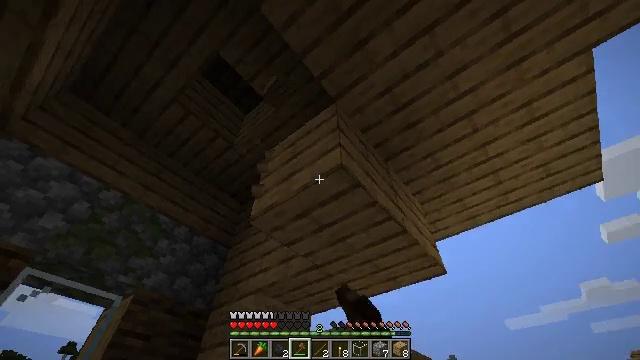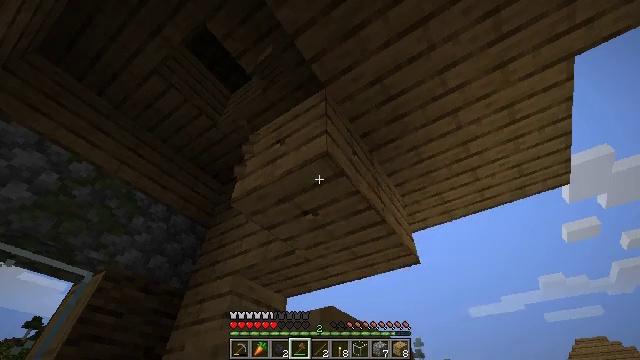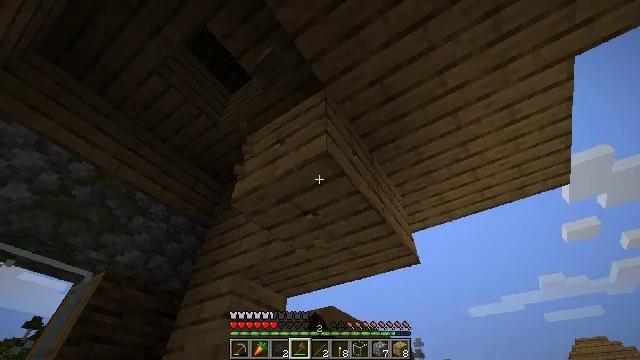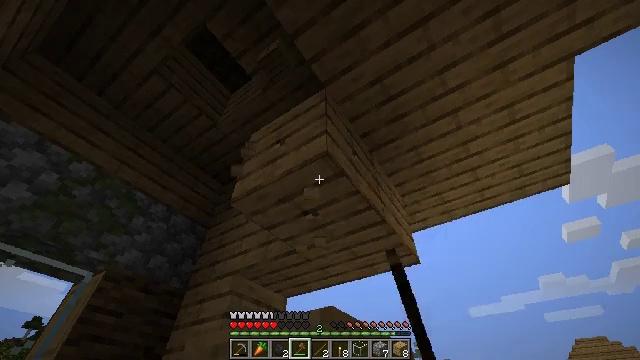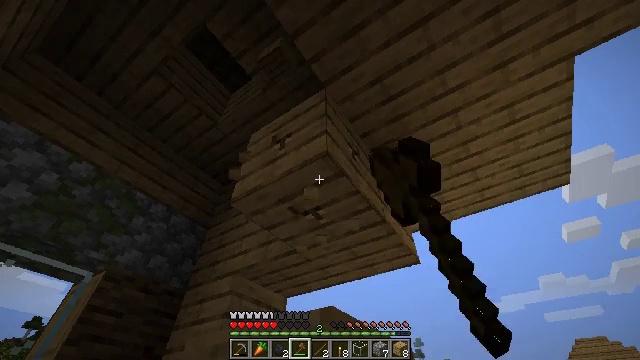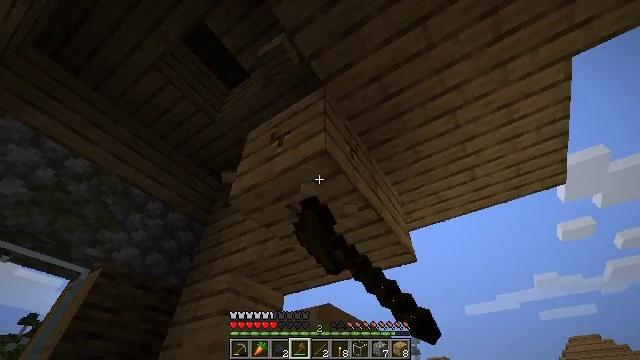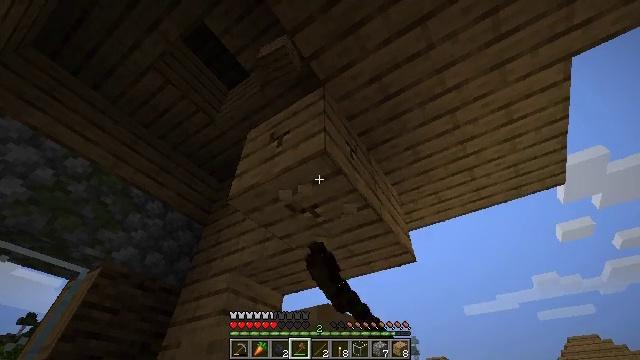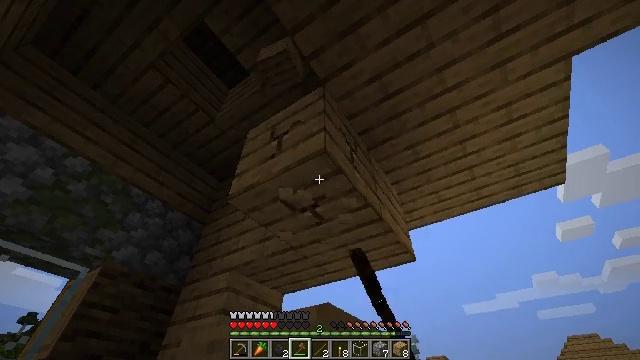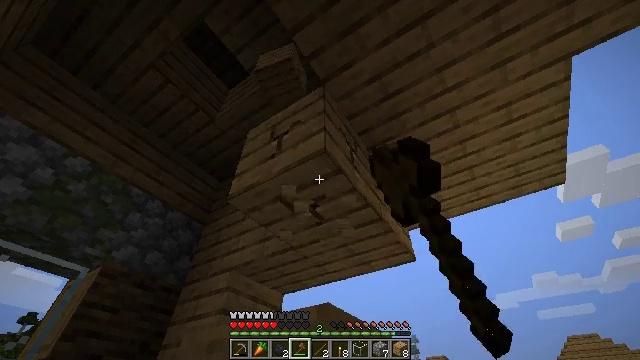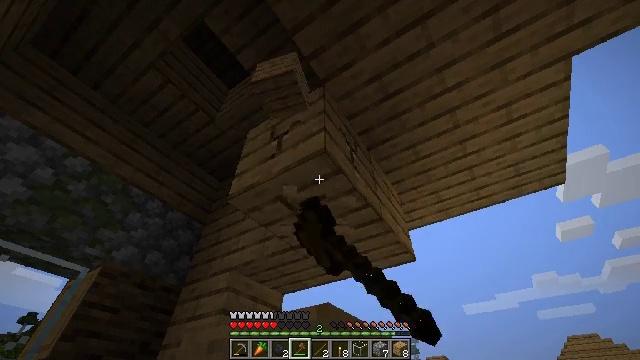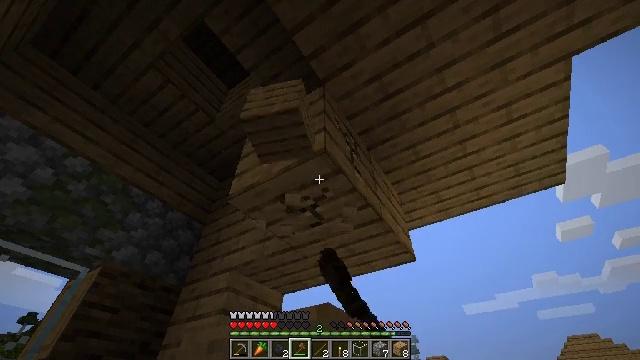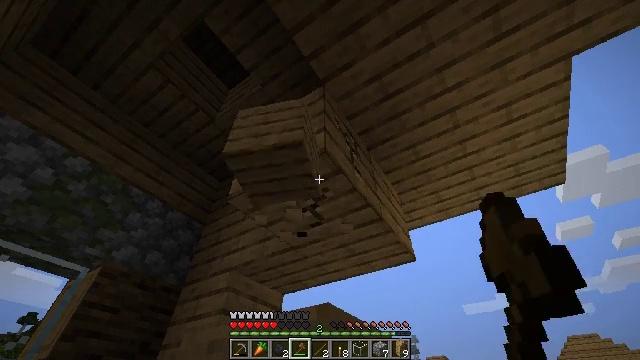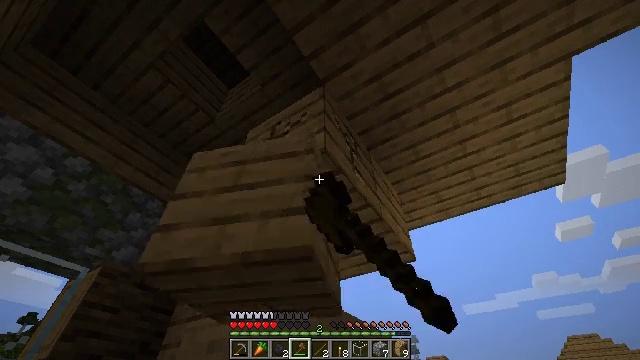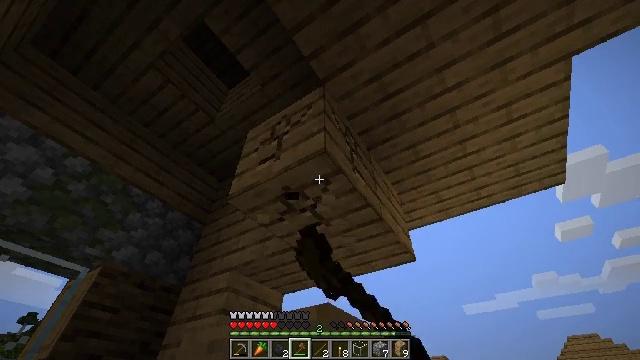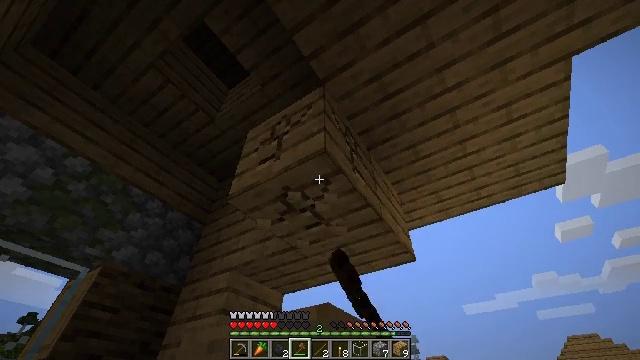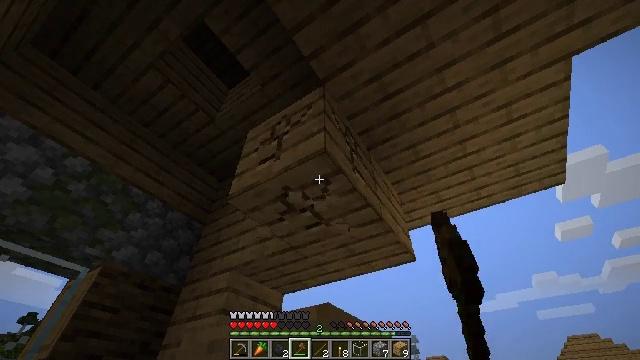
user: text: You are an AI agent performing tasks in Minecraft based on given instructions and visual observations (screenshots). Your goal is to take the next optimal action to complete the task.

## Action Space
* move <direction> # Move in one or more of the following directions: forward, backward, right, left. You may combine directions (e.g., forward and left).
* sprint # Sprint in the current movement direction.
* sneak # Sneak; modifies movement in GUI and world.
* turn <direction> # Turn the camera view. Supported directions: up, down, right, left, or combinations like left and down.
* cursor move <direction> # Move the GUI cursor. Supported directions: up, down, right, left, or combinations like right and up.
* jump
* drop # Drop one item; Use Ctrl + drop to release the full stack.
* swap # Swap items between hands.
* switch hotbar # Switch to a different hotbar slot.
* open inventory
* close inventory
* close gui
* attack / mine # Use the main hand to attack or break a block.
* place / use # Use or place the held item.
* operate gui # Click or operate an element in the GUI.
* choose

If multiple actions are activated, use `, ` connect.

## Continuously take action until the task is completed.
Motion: motion action
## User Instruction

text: Attack the oak planks to recycle it.
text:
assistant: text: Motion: turn right and down, attack / mine
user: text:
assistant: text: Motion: attack / mine
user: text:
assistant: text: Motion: attack / mine
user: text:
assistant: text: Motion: attack / mine
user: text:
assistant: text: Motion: attack / mine
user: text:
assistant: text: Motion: attack / mine
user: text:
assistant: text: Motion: attack / mine
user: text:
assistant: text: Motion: attack / mine
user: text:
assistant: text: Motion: attack / mine
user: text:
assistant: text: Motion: attack / mine
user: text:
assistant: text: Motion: attack / mine
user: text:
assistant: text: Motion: attack / mine
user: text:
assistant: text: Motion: attack / mine
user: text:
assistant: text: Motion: attack / mine
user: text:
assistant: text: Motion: attack / mine
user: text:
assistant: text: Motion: attack / mine
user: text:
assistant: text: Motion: attack / mine
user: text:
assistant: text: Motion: attack / mine
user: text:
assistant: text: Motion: attack / mine
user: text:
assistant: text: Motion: attack / mine
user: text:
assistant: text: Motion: attack / mine
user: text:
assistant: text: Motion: attack / mine
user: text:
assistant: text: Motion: attack / mine
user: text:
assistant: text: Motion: attack / mine
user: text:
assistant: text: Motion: attack / mine
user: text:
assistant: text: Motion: attack / mine
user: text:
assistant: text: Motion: attack / mine
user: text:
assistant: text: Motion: attack / mine
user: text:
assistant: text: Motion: attack / mine
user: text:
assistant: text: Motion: attack / mine